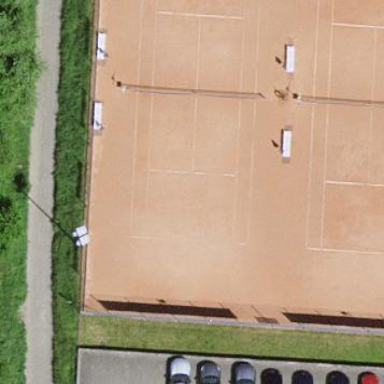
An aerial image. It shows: Tennis court in leisure pitch.